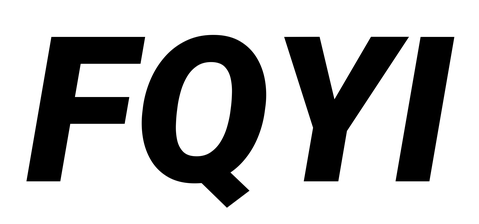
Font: Roboto-Italic_Black_Italic